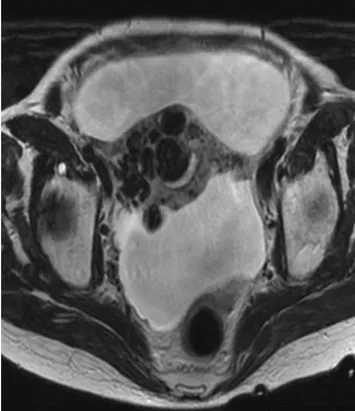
T2-weighted transverse magnetic resonance imaging (MRI) shows multiple tortuous vessels, especially in the anterior uterine wall. Ascites caused by the patient's idiopathic portal hypertension is also present.
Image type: radiology (mri)